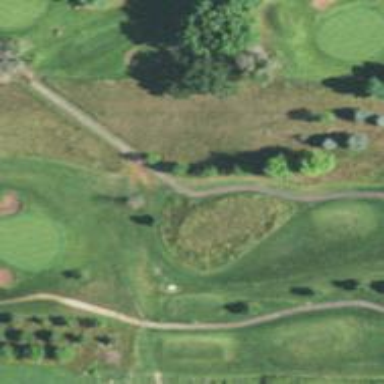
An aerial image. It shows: Designated golf course path.